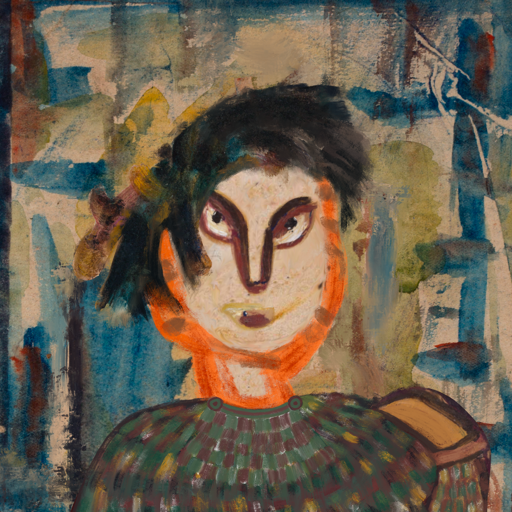
Background: Orphan, Head And Neck Front: Rupkatha, Face Front: After_Raid, Bust: After_Raid, Hair Front: Pipe, Head Accessory: Blank, Second Necklace: After_Raid, Necklace: Blank, Baby: Blank